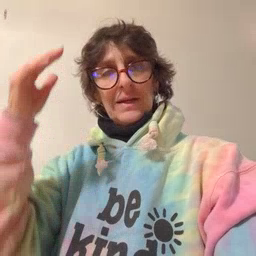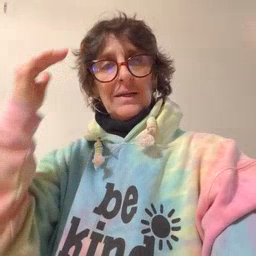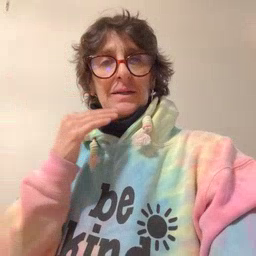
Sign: head